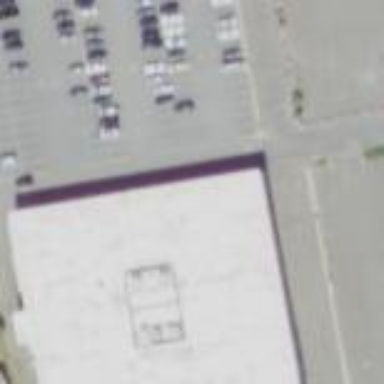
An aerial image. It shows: Commercial building.